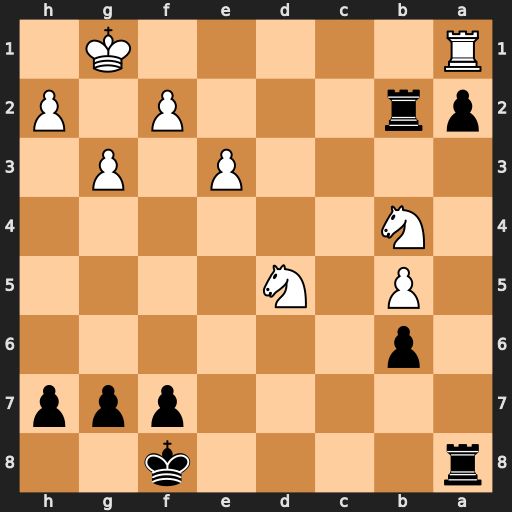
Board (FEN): r4k2/5ppp/1p6/1P1N4/1N6/4P1P1/pr3P1P/R5K1
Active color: b
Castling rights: -
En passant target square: -
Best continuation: Rb1+ Kg2 Rxa1